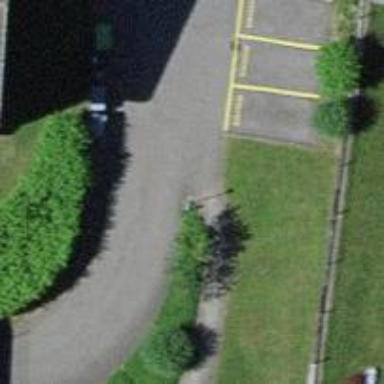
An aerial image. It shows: Parking aisle designated as service road.